Question: I have integrated G+ to my app. I am trying out something similar to Google plus or playstore G+ view profile...
If I click the view profile. Profile details in Google plus app is opened.
Does anybody know how to call this particular activity - I would like apply the URI in my App too?
The screen shot below from playstore app:

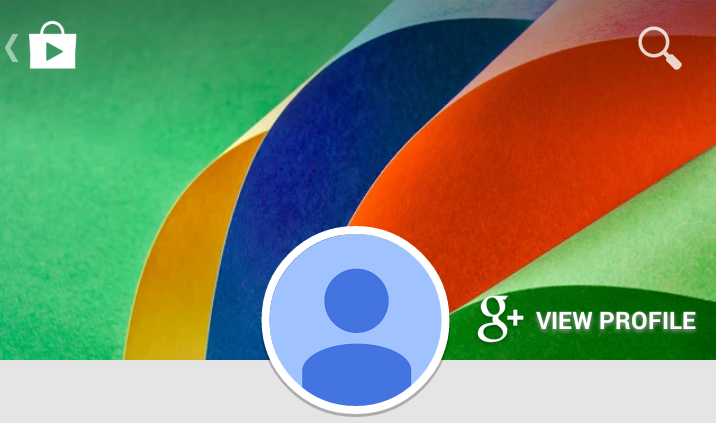
Answer: Finally figured out a way to do it:
'''
startActivity(new Intent(Intent.ACTION_VIEW, Uri.parse("https://plus.google.com/"+userID+"/posts")));
'''
This will prompt user to open through browser or APP and then it will show the profile details accordingly!
Hope this will be useful for others!
Thanks!